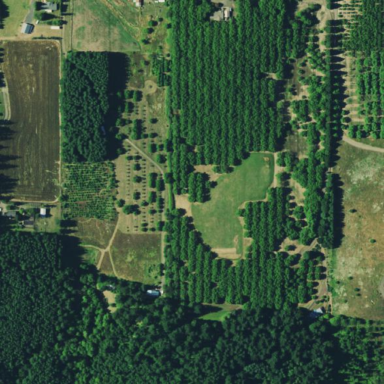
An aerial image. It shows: Orchard.